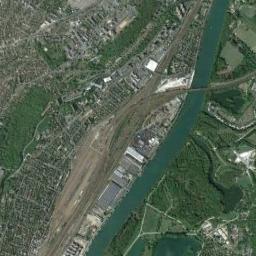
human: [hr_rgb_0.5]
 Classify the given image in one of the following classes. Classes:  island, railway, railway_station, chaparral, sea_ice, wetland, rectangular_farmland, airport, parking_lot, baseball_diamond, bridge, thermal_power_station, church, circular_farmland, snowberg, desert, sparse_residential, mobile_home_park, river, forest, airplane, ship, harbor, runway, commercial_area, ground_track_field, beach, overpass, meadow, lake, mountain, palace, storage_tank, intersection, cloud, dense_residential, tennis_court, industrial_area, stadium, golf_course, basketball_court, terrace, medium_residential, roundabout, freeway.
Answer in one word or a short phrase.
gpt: river